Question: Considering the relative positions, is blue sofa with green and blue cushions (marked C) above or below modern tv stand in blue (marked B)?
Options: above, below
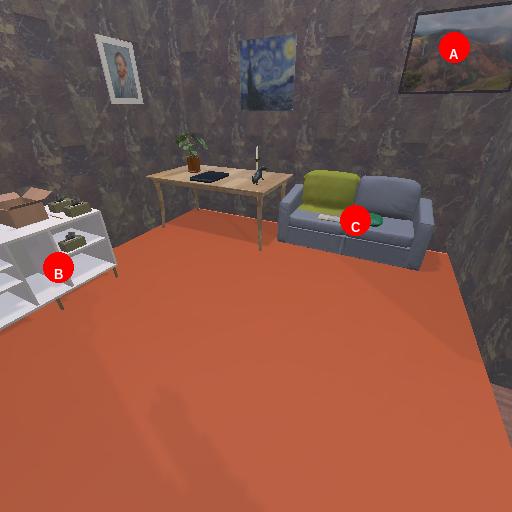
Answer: above